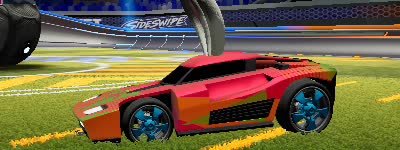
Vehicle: breakout